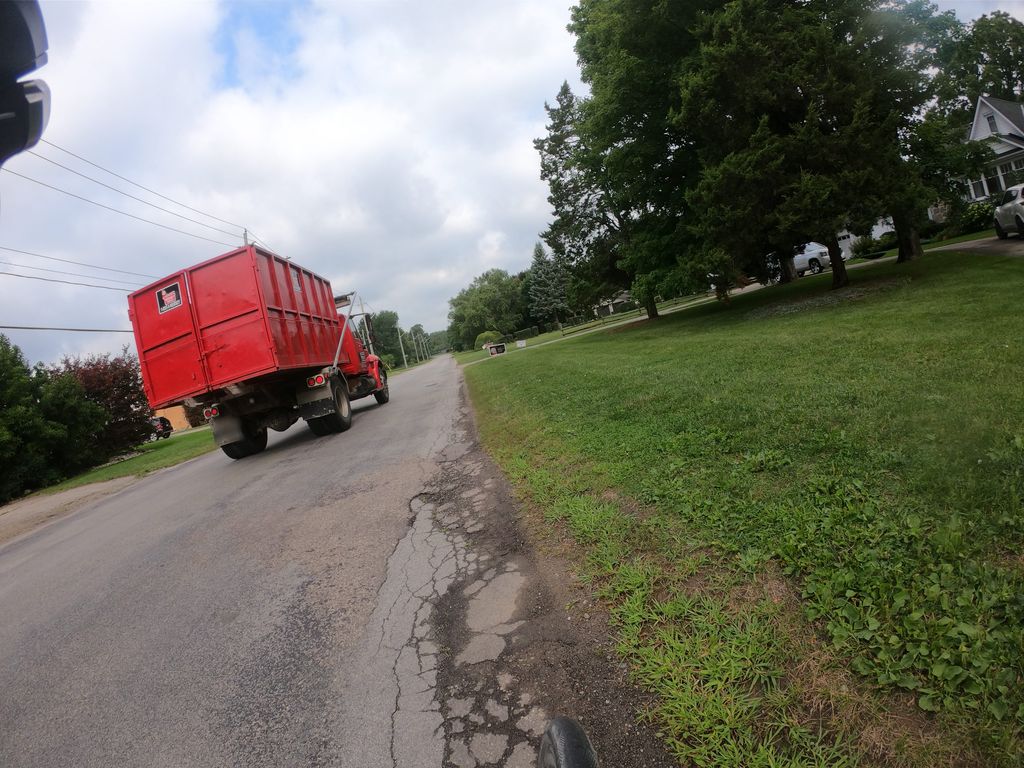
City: kitchener-waterloo